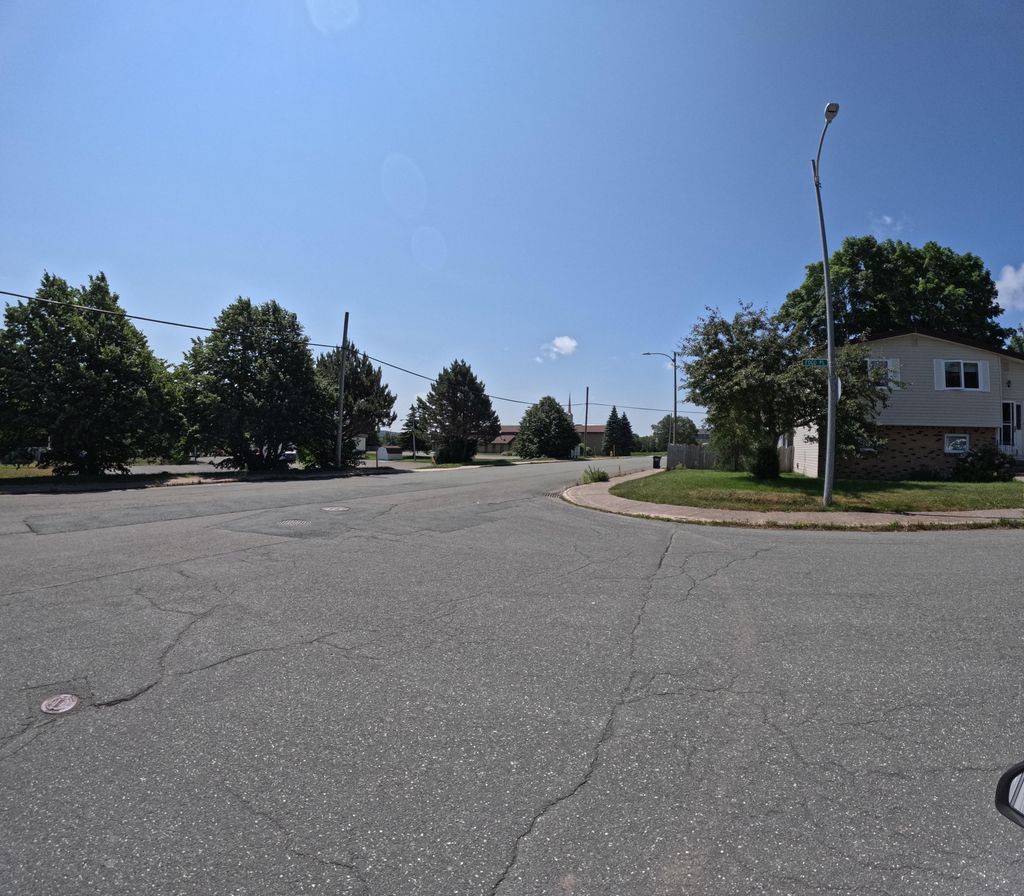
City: st_johns